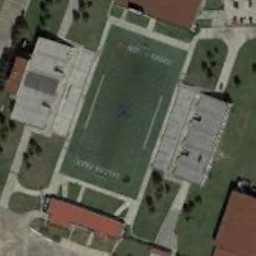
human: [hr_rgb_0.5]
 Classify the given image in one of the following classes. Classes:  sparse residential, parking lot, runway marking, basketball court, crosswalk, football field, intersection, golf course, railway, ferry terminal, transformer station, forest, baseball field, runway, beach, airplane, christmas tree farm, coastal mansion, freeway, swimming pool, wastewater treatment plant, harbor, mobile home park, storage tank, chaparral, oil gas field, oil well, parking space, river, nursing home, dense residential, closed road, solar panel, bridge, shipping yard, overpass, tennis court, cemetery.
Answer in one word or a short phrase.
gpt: football field